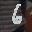
Label: 6